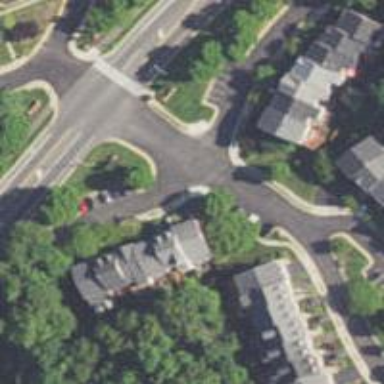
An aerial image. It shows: Unmarked road crossing.